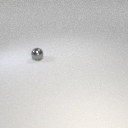
small gray metal sphere